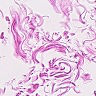
Metastatic tissue present: no